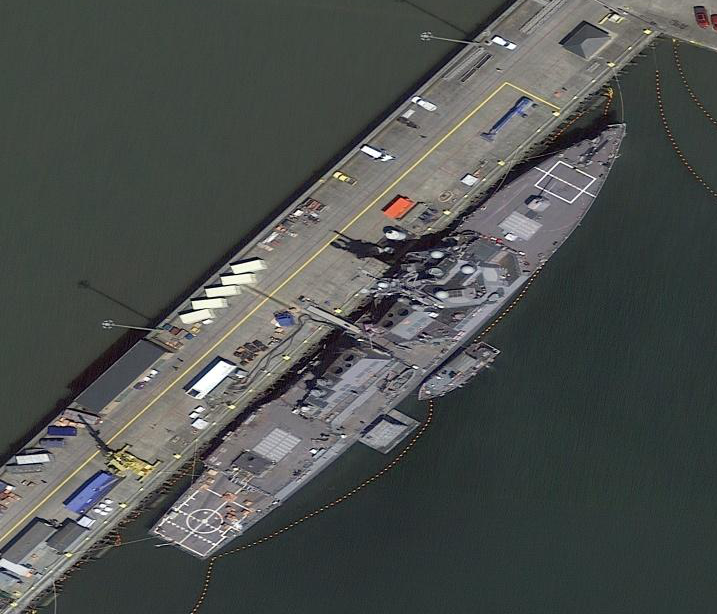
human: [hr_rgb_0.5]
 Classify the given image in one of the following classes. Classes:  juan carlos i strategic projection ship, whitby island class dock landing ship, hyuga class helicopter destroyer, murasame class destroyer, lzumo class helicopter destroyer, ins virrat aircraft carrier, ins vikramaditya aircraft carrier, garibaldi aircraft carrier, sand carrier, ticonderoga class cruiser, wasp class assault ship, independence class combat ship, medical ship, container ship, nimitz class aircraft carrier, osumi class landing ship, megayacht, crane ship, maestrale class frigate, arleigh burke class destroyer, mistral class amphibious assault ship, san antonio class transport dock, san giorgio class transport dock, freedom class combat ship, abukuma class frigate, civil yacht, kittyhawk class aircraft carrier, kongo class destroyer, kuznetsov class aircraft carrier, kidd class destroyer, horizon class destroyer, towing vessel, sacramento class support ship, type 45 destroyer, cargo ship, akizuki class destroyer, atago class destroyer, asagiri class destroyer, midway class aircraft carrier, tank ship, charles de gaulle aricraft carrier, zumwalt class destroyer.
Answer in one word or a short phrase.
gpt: Arleigh Burke class destroyer